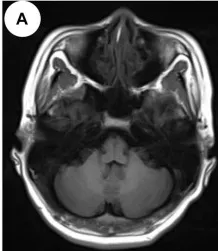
Serial MRI changes at three different time points. (A-C) The first MRI obtained 2 months after symptom onset (no treatment), indicating modest cerebral atrophy.
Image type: radiology (mri)